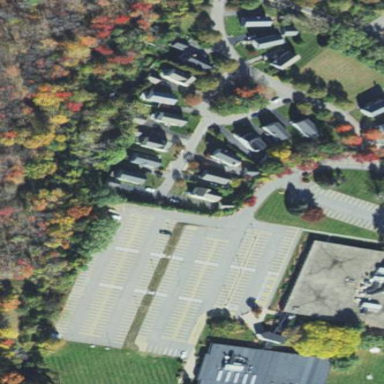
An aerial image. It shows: Parking area.